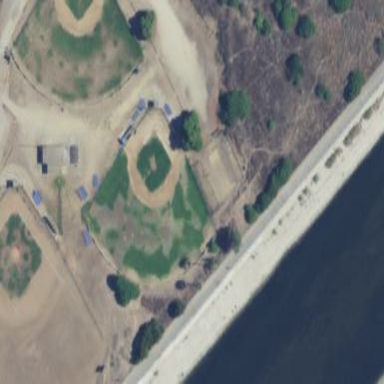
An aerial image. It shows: Baseball pitch for leisure land activities.